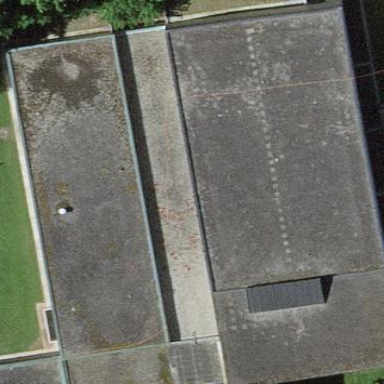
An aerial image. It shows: School building.